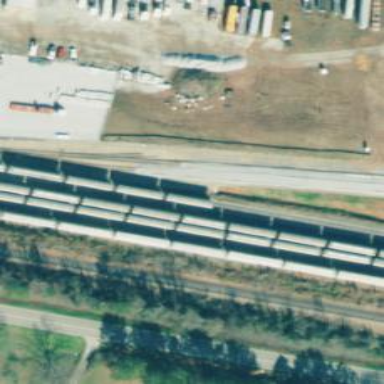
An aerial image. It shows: Rail spur service.